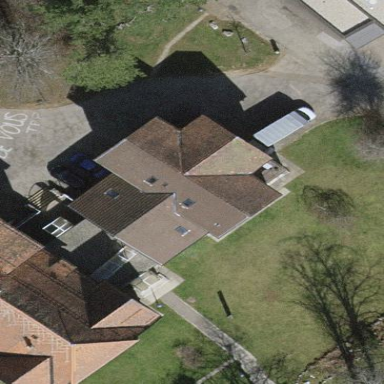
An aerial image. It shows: Building with gabled roof.